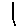
Label: line